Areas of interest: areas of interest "EverSmooth Driving School"
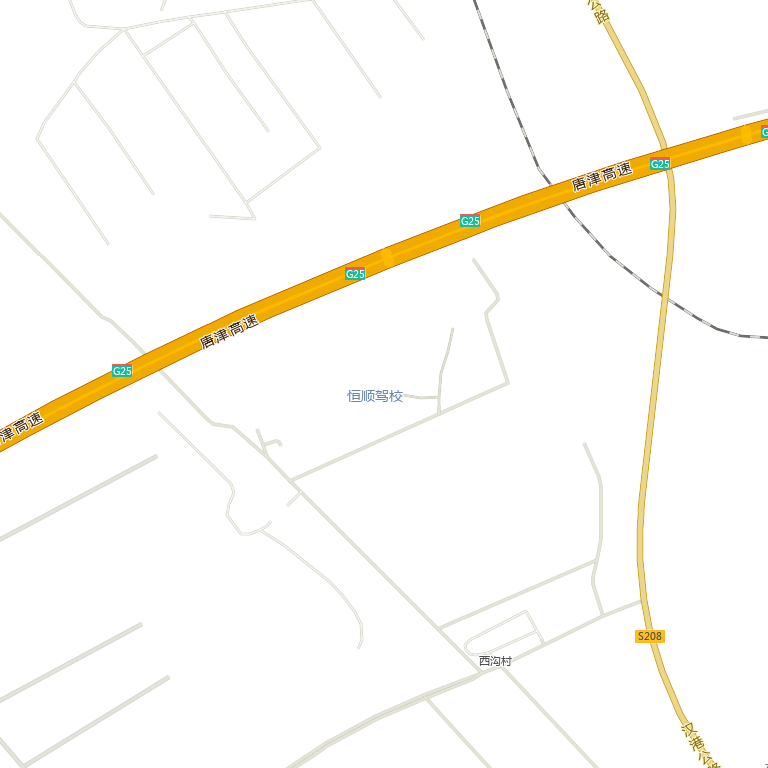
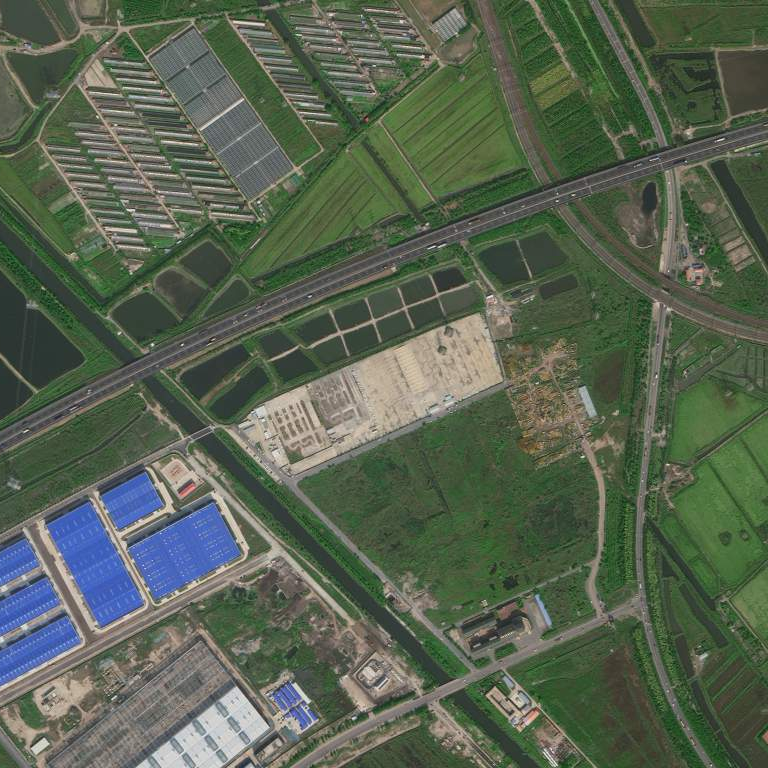